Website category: phone
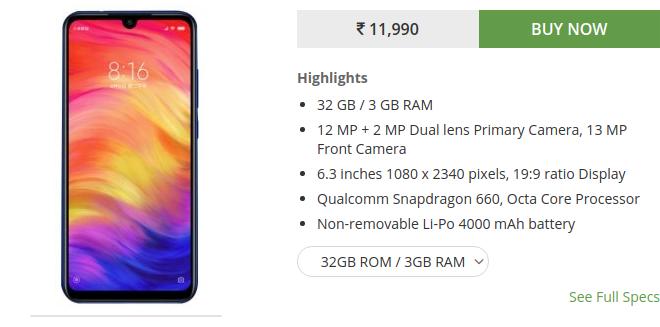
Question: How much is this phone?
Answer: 11,990

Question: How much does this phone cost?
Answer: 11,990

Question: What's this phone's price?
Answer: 11,990

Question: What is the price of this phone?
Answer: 11,990

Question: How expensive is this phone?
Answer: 11,990

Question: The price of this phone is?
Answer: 11,990

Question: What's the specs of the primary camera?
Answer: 12 MP + 2 MP Dual lens Primary Camera

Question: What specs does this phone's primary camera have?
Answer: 12 MP + 2 MP Dual lens Primary Camera

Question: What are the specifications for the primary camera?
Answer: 12 MP + 2 MP Dual lens Primary Camera

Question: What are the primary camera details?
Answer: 12 MP + 2 MP Dual lens Primary Camera

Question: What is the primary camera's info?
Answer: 12 MP + 2 MP Dual lens Primary Camera

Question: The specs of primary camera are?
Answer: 12 MP + 2 MP Dual lens Primary Camera

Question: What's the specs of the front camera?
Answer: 13 MP Front Camera

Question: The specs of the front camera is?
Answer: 13 MP Front Camera

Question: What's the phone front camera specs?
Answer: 13 MP Front Camera

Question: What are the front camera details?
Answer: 13 MP Front Camera

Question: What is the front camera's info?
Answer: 13 MP Front Camera

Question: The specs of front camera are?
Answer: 13 MP Front Camera

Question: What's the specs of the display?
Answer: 6.3 inches 1080 x 2340 pixels, 19:9 ratio Display

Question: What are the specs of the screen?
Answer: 6.3 inches 1080 x 2340 pixels, 19:9 ratio Display

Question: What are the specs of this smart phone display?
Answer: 6.3 inches 1080 x 2340 pixels, 19:9 ratio Display

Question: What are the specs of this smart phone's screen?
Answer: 6.3 inches 1080 x 2340 pixels, 19:9 ratio Display

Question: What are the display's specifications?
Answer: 6.3 inches 1080 x 2340 pixels, 19:9 ratio Display

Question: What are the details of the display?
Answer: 6.3 inches 1080 x 2340 pixels, 19:9 ratio Display

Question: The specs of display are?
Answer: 6.3 inches 1080 x 2340 pixels, 19:9 ratio Display

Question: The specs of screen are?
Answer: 6.3 inches 1080 x 2340 pixels, 19:9 ratio Display

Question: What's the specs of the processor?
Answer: Qualcomm Snapdragon 660, Octa Core Processor

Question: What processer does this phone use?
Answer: Qualcomm Snapdragon 660, Octa Core Processor

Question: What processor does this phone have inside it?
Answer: Qualcomm Snapdragon 660, Octa Core Processor

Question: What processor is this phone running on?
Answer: Qualcomm Snapdragon 660, Octa Core Processor

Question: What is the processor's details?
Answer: Qualcomm Snapdragon 660, Octa Core Processor

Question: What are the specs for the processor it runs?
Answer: Qualcomm Snapdragon 660, Octa Core Processor

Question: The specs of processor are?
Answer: Qualcomm Snapdragon 660, Octa Core Processor

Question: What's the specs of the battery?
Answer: Non-removable Li-Po 4000 mAh battery

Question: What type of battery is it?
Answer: Non-removable Li-Po 4000 mAh battery

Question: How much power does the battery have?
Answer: Non-removable Li-Po 4000 mAh battery

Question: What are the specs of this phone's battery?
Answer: Non-removable Li-Po 4000 mAh battery

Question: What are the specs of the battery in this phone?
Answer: Non-removable Li-Po 4000 mAh battery

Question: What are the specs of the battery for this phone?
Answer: Non-removable Li-Po 4000 mAh battery

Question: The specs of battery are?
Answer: Non-removable Li-Po 4000 mAh battery